Aerial crown-view tile of a tropical tree (Barro Colorado Island, Panama), acquired 20241014:
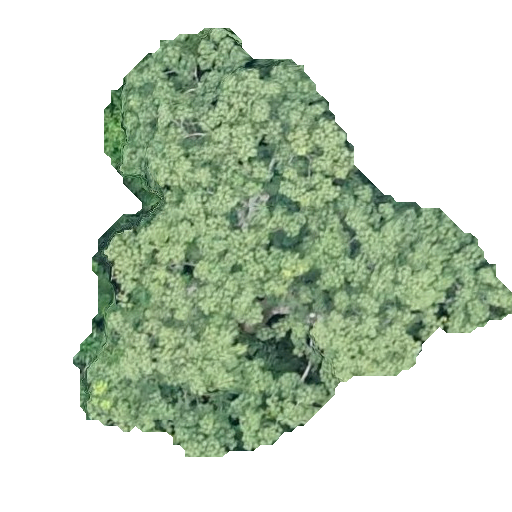
Species: Pseudobombax septenatum
GBIF accepted scientific name: Pseudobombax septenatum
Crown area: 174.063 m²